Current action and preconditions to check: trajectory_clear

Your task: For each precondition in the list above, predict whether it will hold at this action.

Consider the current scene as observed from the mobile robot's camera, and analyze the predicted future states of all dynamic agents (e.g., people, animals, vehicles, or any moving entities) within the NEXT SECOND.

IMPORTANT: Only answer "very likely" if you are absolutely certain—based on strong, clear evidence—that a dynamic agent will violate the precondition in the predicted future state. Do NOT answer "very likely" for unlikely, ambiguous, or low-probability risks.

Ask yourself for each precondition: Is there a high probability, with clear and convincing evidence, that the predicted future states of any dynamic agent will interfere with the predicted future state of the currently executing action within the NEXT SECOND, causing that precondition to fail?

Assess the risk level based on these predictions. Use "likely" or "very likely" if motions create a clear risk of interference.

Use "neutral" or "improbable" if agents are nearby but their predicted paths are clearly diverging or non-conflicting.

Failure Risk Categories: "very improbable", "improbable", "neutral", "likely", "very likely"

Answer Format: Output ONLY the probability_of_failure value from these categories: "very improbable", "improbable", "neutral", "likely", "very likely"

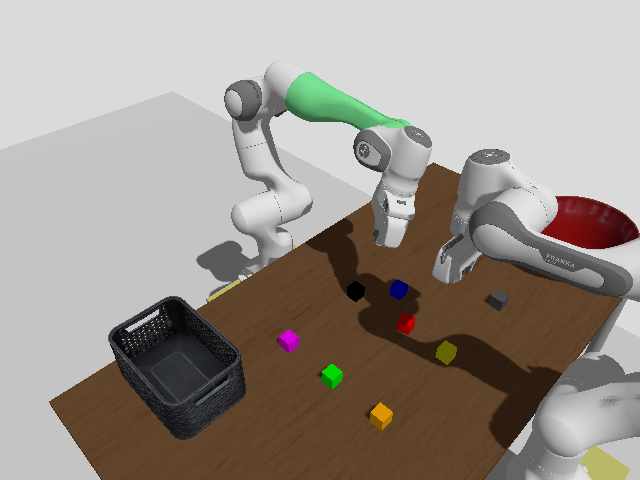

Answer: improbable